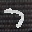
Label: 7